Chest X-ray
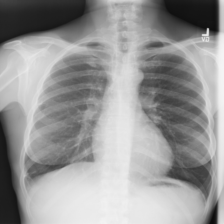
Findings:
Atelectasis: negative
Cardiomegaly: negative
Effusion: negative
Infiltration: negative
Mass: negative
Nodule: negative
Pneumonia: negative
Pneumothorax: negative
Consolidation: negative
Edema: negative
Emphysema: negative
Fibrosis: negative
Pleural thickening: negative
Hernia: negative